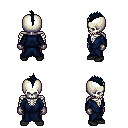
a pixel art fantasy rpg character, male body template, skeleton, blue robe, gold greaves, raven mohawk hairstyle, metal gloves, black shoes, four views (front, back, left, right), 2x2 character sprite sheet, small pixel art, hard edges, no anti-aliasing